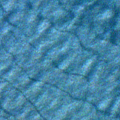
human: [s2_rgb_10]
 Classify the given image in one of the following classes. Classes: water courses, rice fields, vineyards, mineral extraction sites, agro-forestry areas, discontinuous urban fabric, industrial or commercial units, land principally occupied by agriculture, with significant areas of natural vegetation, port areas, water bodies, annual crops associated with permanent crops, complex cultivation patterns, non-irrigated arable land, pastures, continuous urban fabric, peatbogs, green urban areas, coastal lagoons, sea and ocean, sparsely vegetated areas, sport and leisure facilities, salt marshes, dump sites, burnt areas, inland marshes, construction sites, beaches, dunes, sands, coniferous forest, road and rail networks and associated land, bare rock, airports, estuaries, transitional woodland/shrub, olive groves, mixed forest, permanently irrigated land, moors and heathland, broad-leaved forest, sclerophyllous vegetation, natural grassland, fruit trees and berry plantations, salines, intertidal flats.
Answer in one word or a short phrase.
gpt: sea and ocean